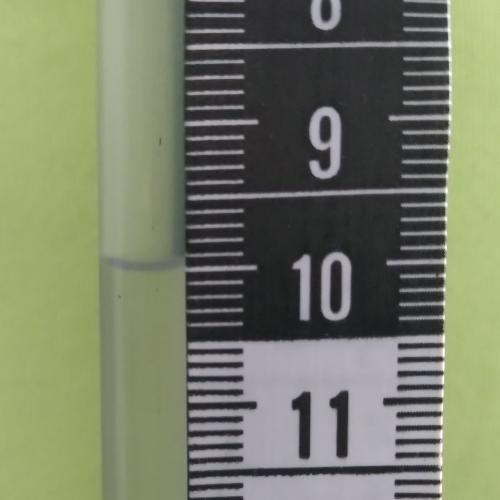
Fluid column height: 10.0 cm